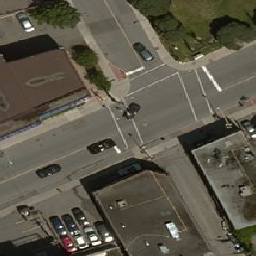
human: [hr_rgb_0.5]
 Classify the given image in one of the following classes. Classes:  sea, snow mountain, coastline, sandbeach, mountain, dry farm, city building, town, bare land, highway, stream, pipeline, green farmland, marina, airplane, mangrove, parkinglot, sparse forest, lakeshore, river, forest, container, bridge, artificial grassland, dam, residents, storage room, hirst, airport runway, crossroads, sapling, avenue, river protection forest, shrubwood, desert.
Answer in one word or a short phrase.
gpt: crossroads